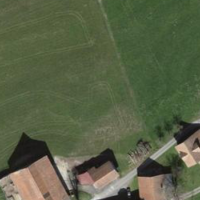
EUNIS habitat code: 52
Species observed at this site:
Plantago major